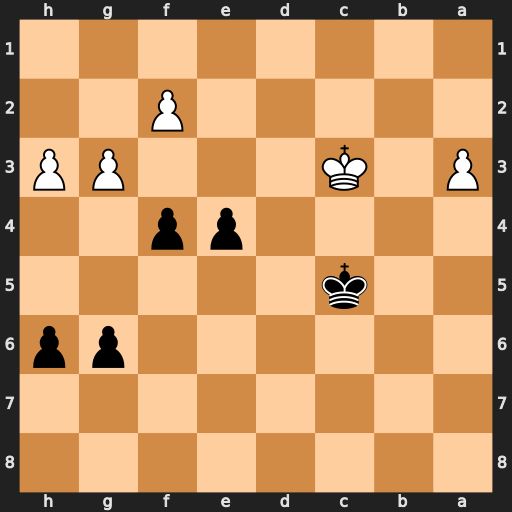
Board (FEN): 8/8/6pp/2k5/4pp2/P1K3PP/5P2/8
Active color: b
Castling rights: -
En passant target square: -
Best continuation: e3 Kd3 exf2 Ke2 fxg3